Question: I'm trying to plot the CIE 1931 color gamut using math.
I take a xyY color with Y fixed to 1.0 then vary x and y from 0.0 to 1.0.
If I plot the resulting colors as an image (ie. the pixel at (x,y) is my xyY color converted to RGB) I get a pretty picture with the CIE 1931 color gamut somewhere in the middle of it, like this:
xyY from 0.0 to 1.0:

Now I want the classic tongue-shaped image so my question is: How do I cull pixels outside the range of the CIE 1931 color gamut?
ie. How can I tell if my xyY color is inside/outside the CIE 1931 color range?
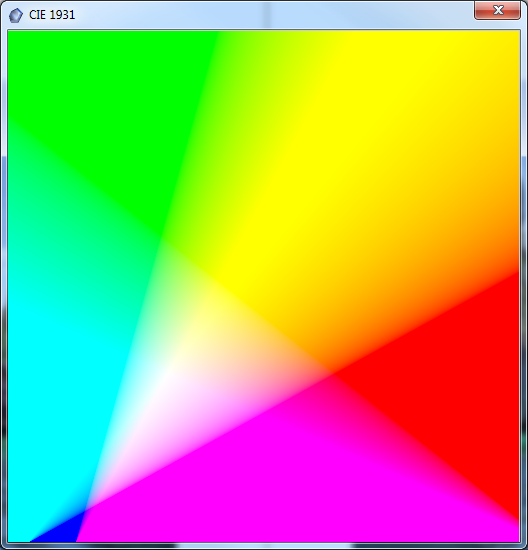
Answer: You could use <URL> and the 'colour.is_within_visible_spectrum' definition:
'''
>>> import numpy as np
>>> is_within_visible_spectrum(np.array([0.3205, 0.4131, 0.51]))
array(True, dtype=bool)
>>> a = np.array([[0.3205, 0.4131, 0.51],
... [-0.0005, 0.0031, 0.001]])
>>> is_within_visible_spectrum(a)
array([ True, False], dtype=bool)
'''
Note that this definition expects CIE XYZ tristimulus values, so you would have to convert your CIE xyY colourspace values to XYZ by using 'colour.xyY_to_XYZ' definition.